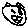
Label: cat